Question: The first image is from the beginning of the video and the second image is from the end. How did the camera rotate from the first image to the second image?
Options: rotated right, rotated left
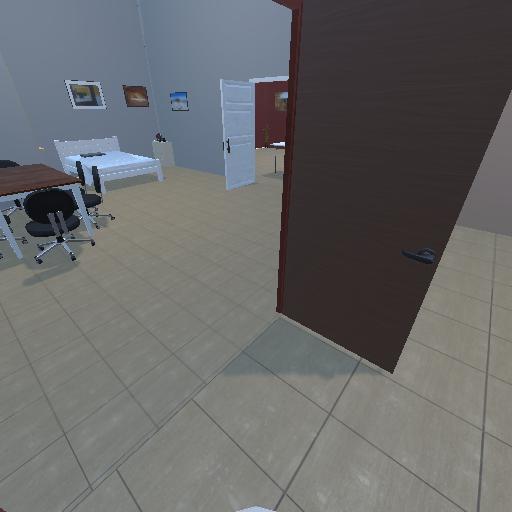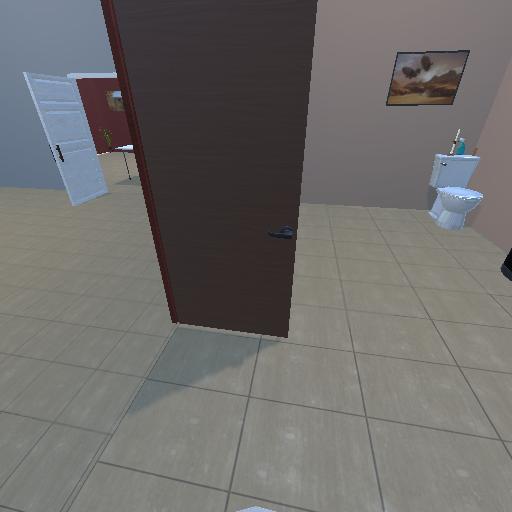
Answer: rotated right